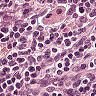
Metastatic tissue present: no